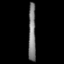
Tissue: prostate
Cell type: Fibroblasts
Senescence score: 0.7018
Nuclear area (px): 423
Mean DAPI intensity: 126.303